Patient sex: M
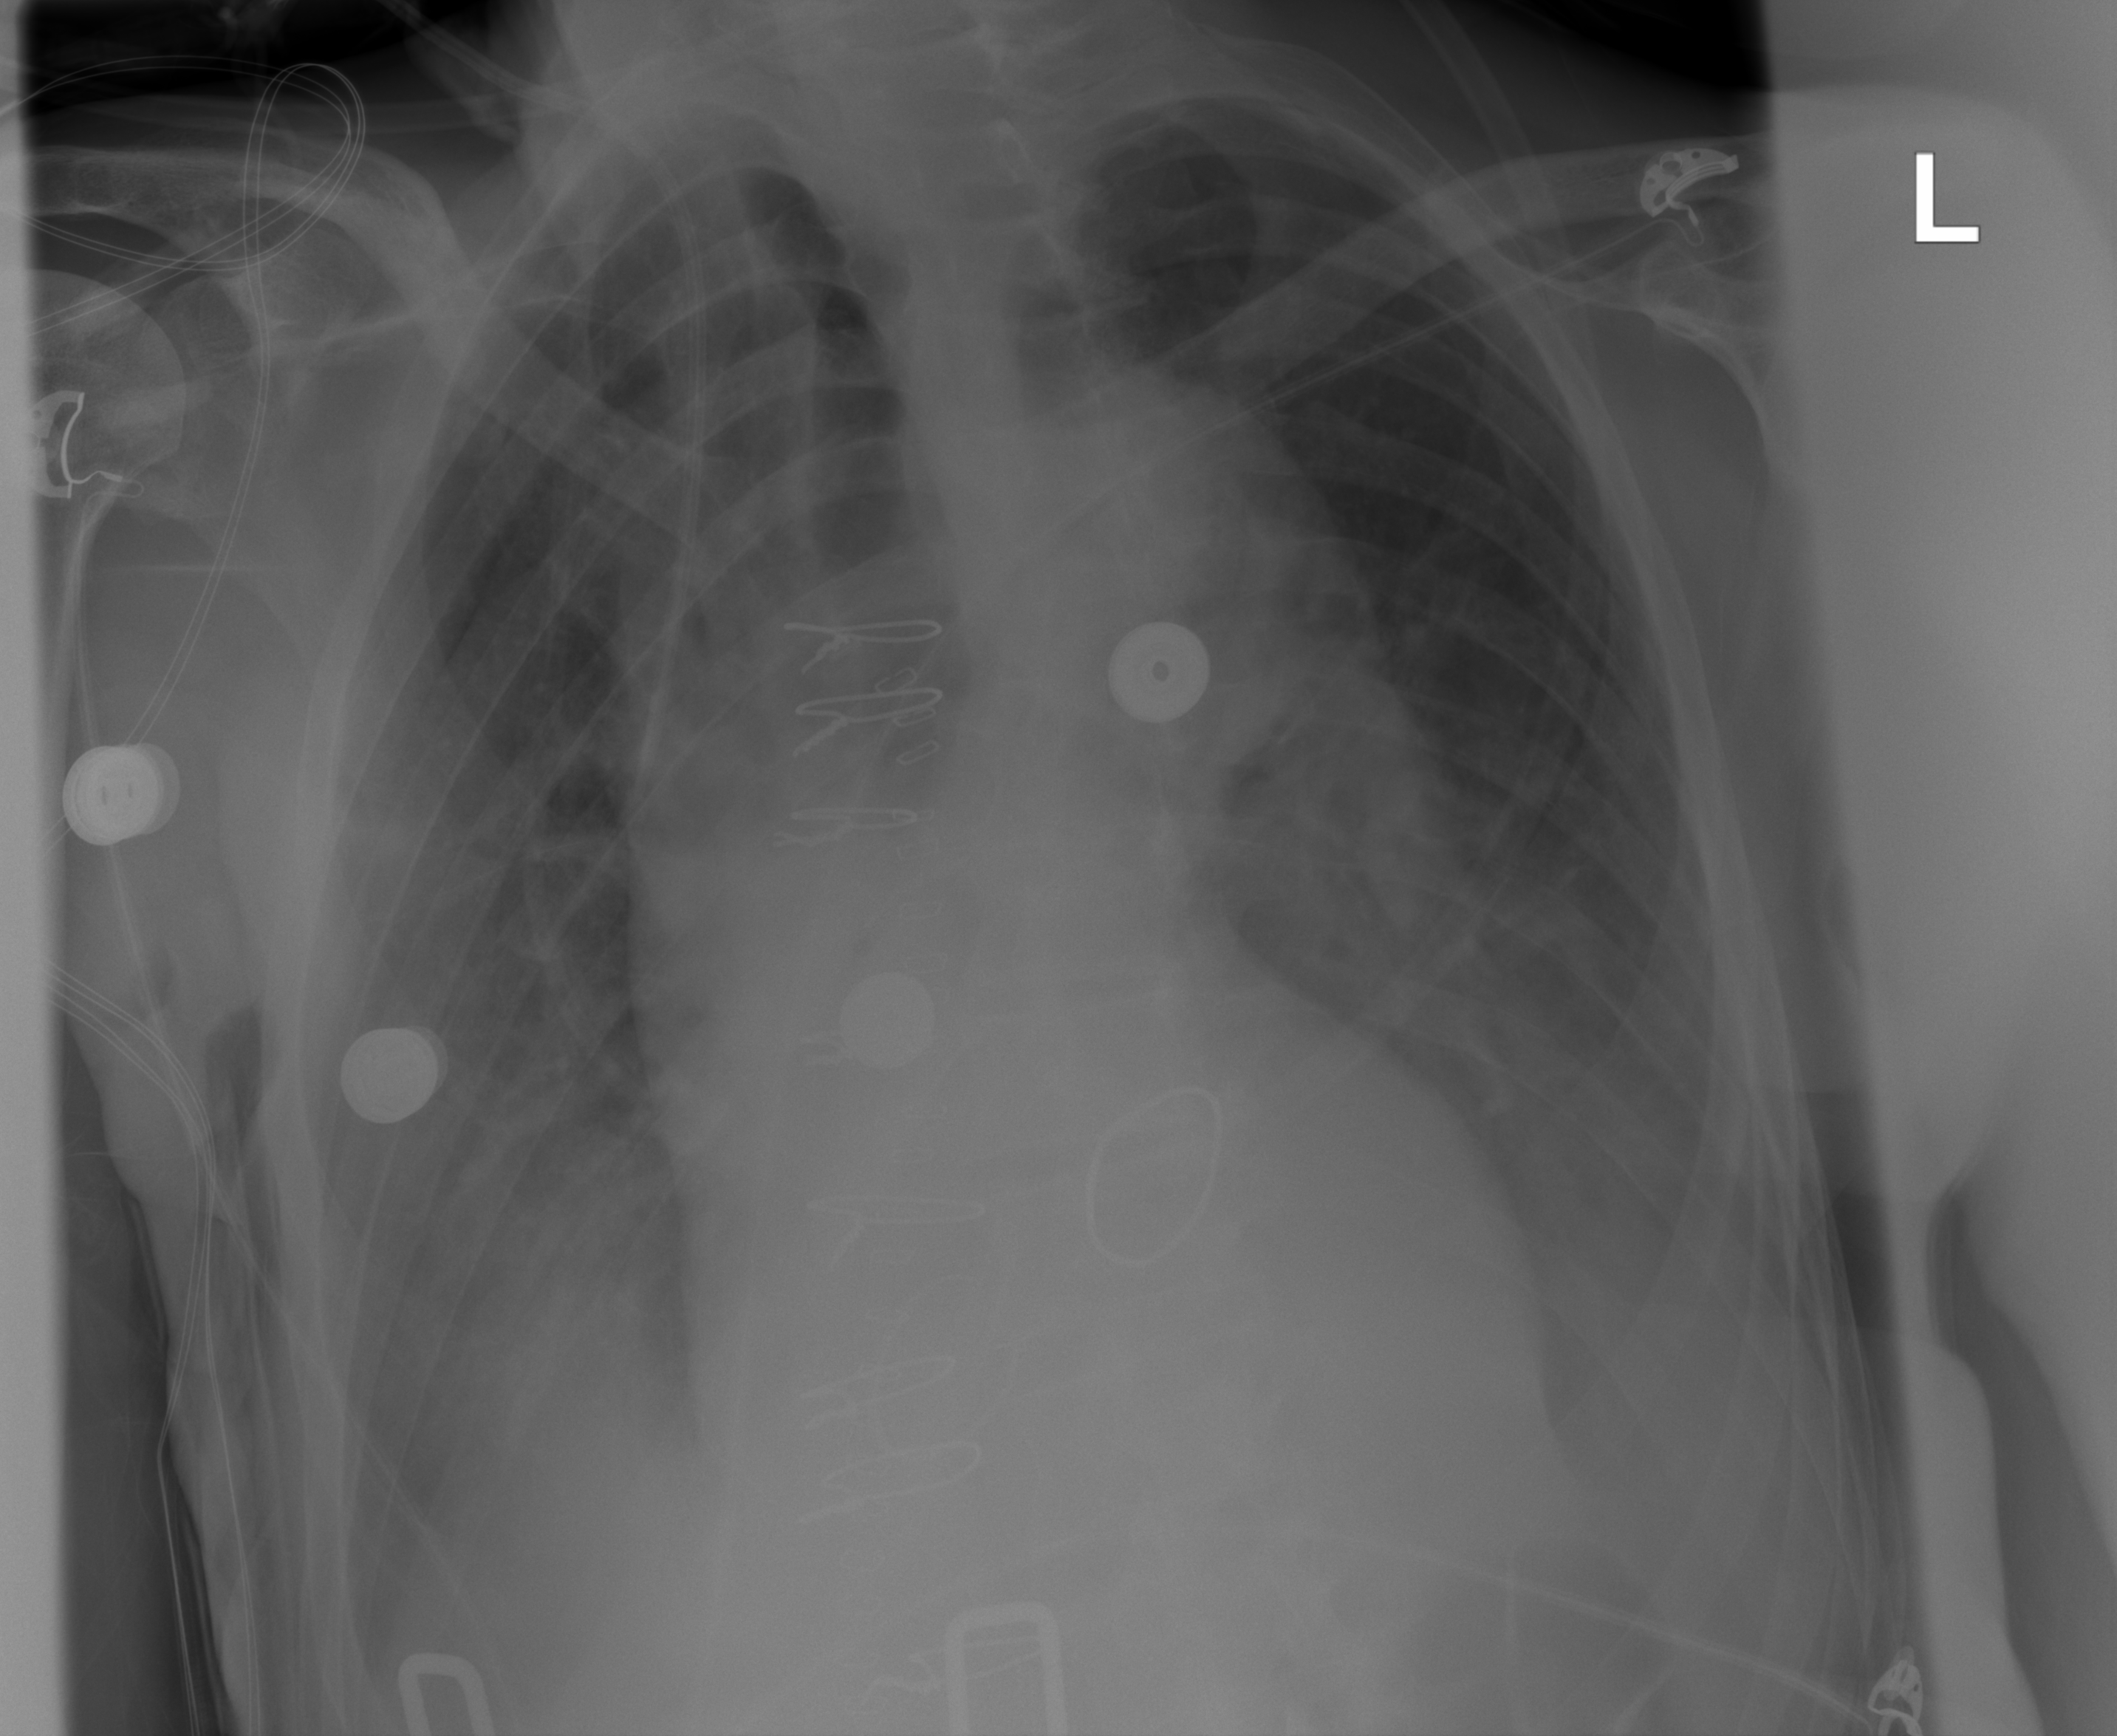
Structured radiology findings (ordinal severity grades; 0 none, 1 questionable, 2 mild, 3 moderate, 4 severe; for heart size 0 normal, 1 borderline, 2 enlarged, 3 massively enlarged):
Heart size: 0
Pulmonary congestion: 2
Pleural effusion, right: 2
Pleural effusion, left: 2
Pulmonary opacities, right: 0
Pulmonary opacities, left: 0
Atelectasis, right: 2
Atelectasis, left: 2